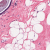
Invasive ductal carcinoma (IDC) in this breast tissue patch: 0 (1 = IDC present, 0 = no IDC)